Question: Is there an option to change the styles of JuiceUI controls? Any predefined themes? (If yes, I couldn't find any documentation on it.) Do I style them with regular CSS like other controls? (That didn't seem to work either.)
TIA
Edit: Here's how the button looks: (I had no preinstalled jquery themes in this one - this is a new website.)

I did notice JuiceUI installed a content - themes folder with base, Fresh-Squeezed and Supercharged.
Don't know where it's being referenced though and how to change it.
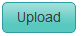
Answer: At the moment, the source for JuiceUI can be your best friend. Check out this line: <URL>
This is what you'll want to add to Global.asax.cs:
'''
CssManager.CssResourceMapping.AddDefinition("juice-ui", new CssResourceDefinition {
Path = "~/Content/themes/[Name of custom theme dir]/jquery-ui-1.8.18.custom.css",
DebugPath = "~/Content/themes/[Name of custom theme dir]/jquery-ui-1.8.18.custom.css"
});
'''
This will redefine the location of the "juice-ui" rendered theme, and you'll see that output in each page juice is used on.
Sorry this isn't more obvious at the moment. We're planning on a series of articles to cover topics such as these and updating the documentation on the site is already in the works.